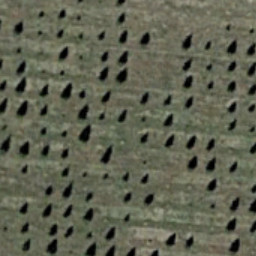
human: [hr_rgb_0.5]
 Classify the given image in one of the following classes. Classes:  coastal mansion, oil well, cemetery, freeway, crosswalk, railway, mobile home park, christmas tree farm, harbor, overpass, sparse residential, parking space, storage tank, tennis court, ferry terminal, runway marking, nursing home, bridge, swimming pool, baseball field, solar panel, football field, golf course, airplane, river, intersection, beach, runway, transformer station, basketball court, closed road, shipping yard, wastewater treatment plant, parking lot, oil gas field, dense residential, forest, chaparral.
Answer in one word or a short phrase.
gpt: christmas tree farm